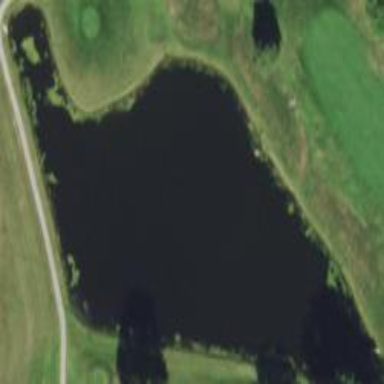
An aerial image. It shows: Picturesque scene of golf course with lateral water hazard.